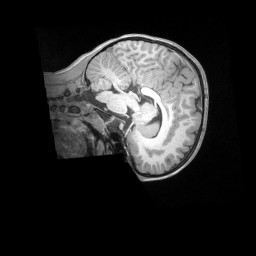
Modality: T1w
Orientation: sagittal
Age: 7
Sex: female
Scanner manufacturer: siemens
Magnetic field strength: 3 T
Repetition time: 2.53 s
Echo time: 0.00164 s